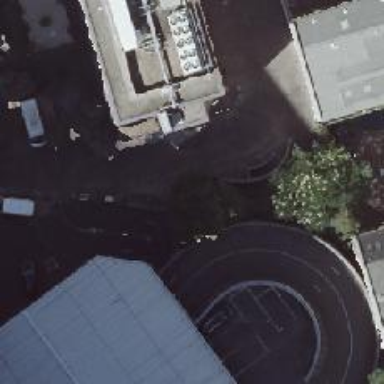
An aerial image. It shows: Parking area.